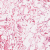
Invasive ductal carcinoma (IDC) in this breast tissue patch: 0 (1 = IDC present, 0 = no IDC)